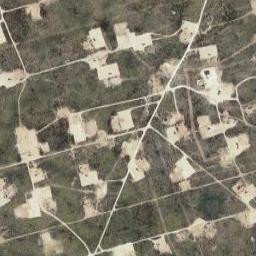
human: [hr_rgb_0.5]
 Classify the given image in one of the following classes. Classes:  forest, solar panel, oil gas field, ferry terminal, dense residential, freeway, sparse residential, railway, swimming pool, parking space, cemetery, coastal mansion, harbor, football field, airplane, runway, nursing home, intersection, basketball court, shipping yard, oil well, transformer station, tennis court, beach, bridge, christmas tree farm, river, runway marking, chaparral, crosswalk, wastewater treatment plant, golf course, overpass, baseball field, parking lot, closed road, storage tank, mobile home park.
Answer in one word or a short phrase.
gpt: oil gas field